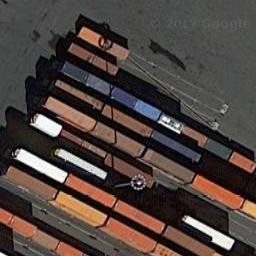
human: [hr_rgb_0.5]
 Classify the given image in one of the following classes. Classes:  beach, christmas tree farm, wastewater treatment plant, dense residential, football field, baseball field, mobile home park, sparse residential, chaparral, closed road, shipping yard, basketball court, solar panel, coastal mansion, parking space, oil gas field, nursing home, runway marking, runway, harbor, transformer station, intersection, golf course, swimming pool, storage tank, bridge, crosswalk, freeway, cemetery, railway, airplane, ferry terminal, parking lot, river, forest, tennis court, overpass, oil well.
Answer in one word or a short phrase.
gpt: shipping yard